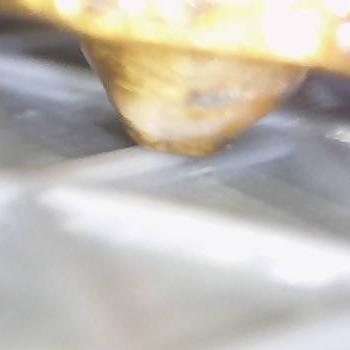
Flow rate: 100%